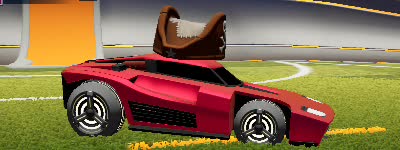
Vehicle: breakout